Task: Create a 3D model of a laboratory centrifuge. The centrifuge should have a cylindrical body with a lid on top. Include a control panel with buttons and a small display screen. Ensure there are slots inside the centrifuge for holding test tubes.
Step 397:
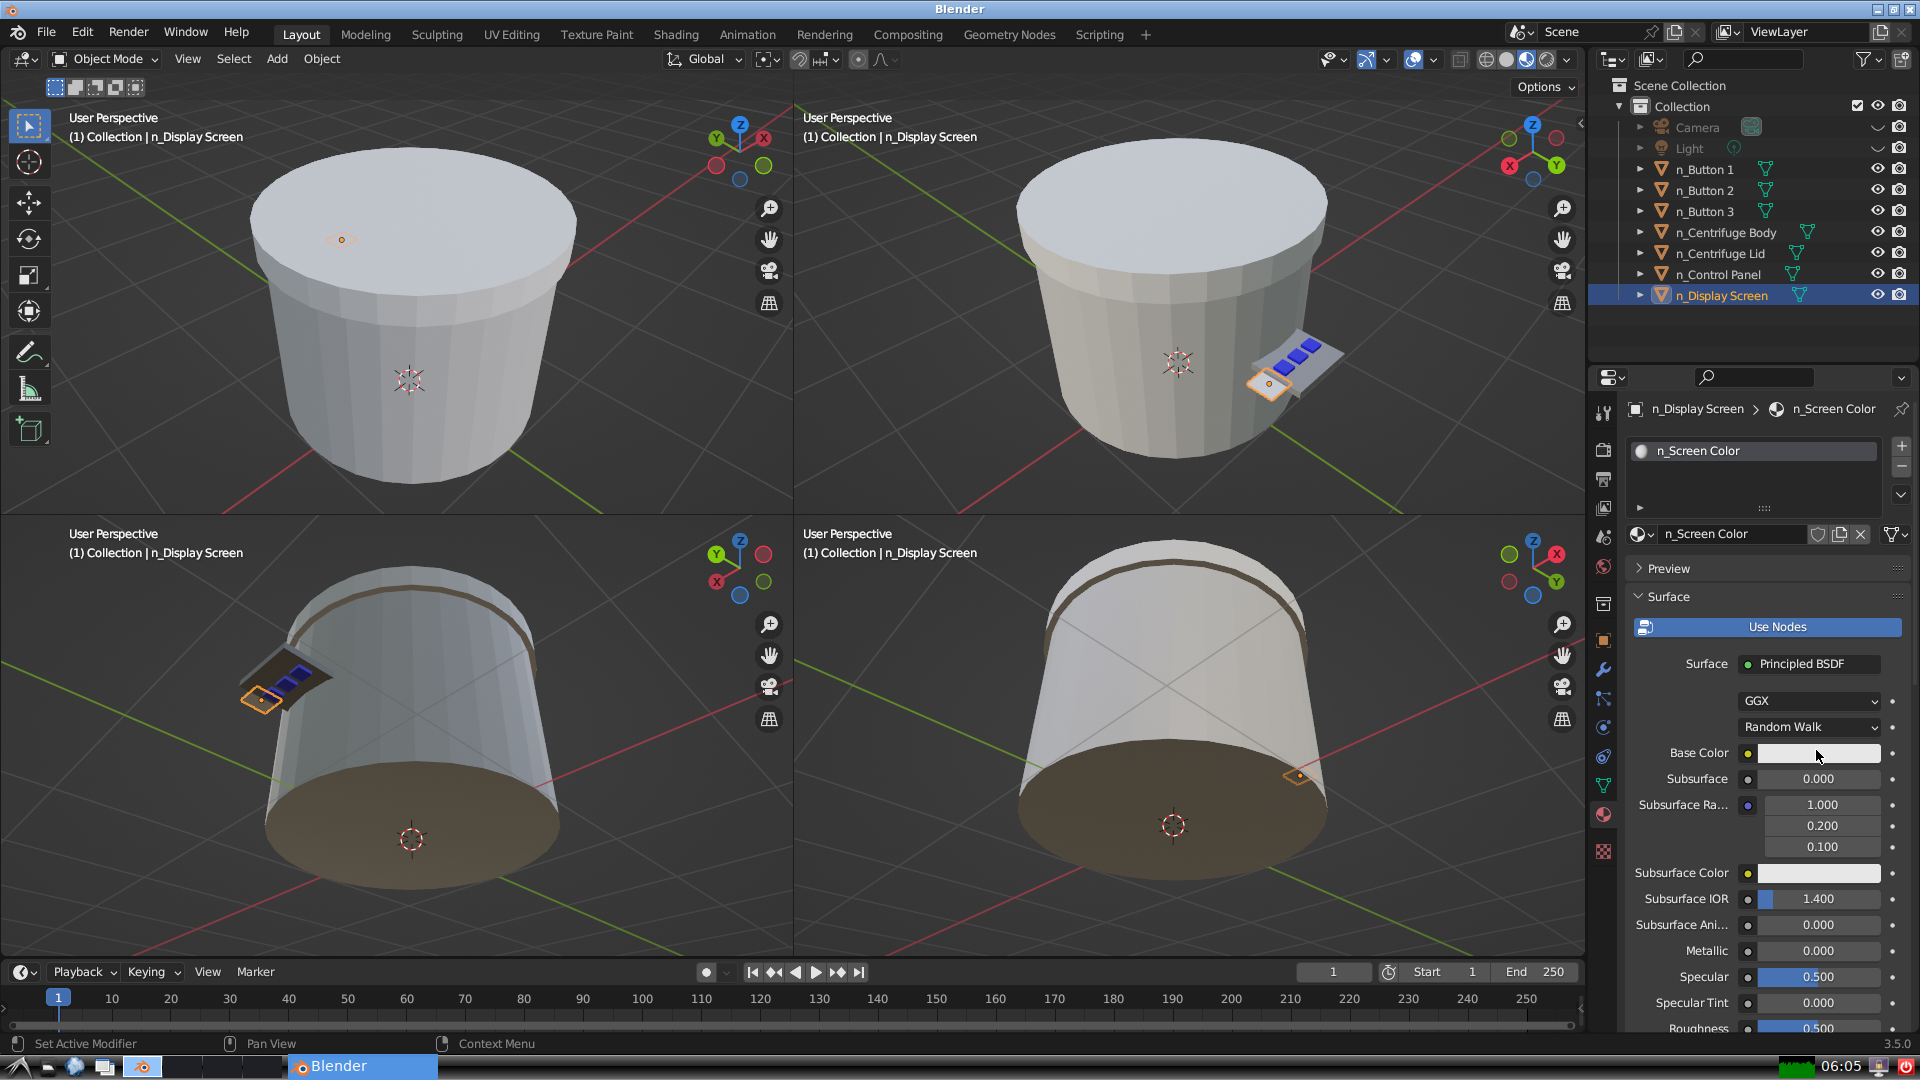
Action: click: no